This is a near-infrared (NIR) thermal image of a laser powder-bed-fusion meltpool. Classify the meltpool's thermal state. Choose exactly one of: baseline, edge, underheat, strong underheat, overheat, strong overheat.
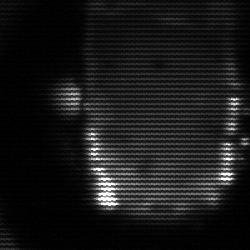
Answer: baseline